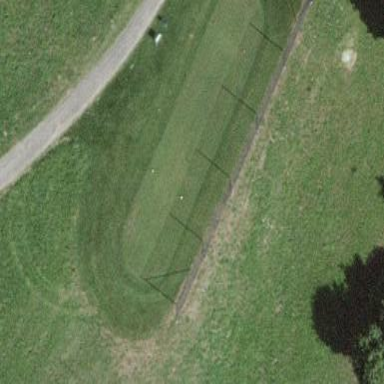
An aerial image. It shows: Golf tee.